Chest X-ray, PA view. Patient: 33 years old, sex F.
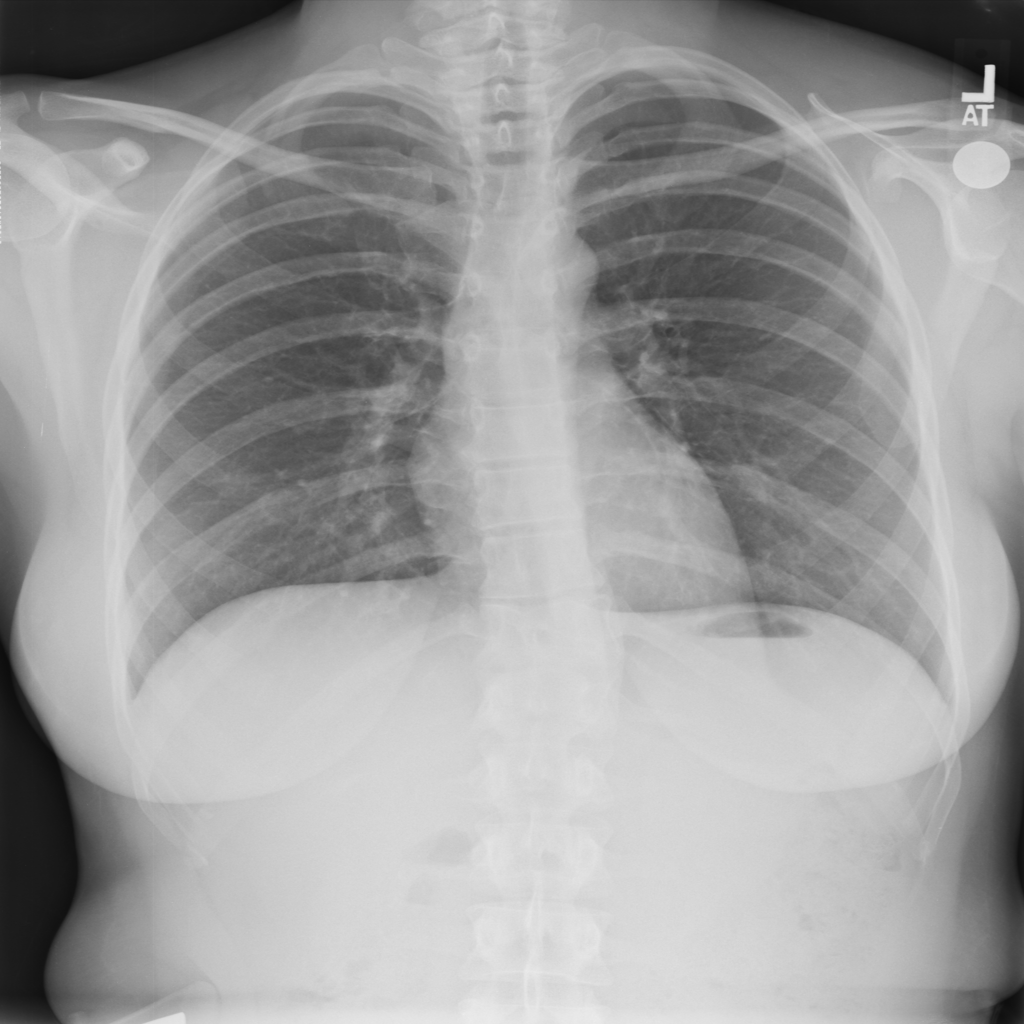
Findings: No Finding